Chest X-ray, AP view. Patient: 44 years old, sex F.
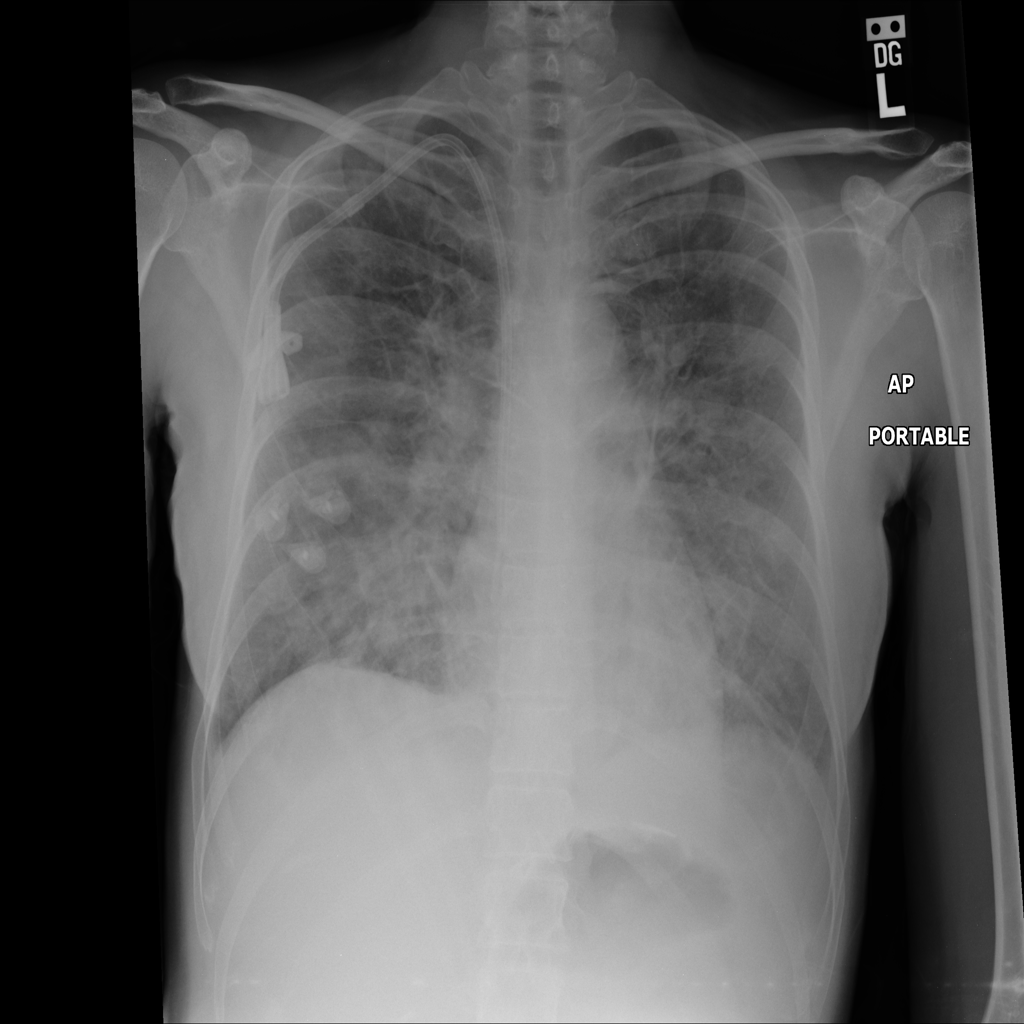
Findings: No Finding